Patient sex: M
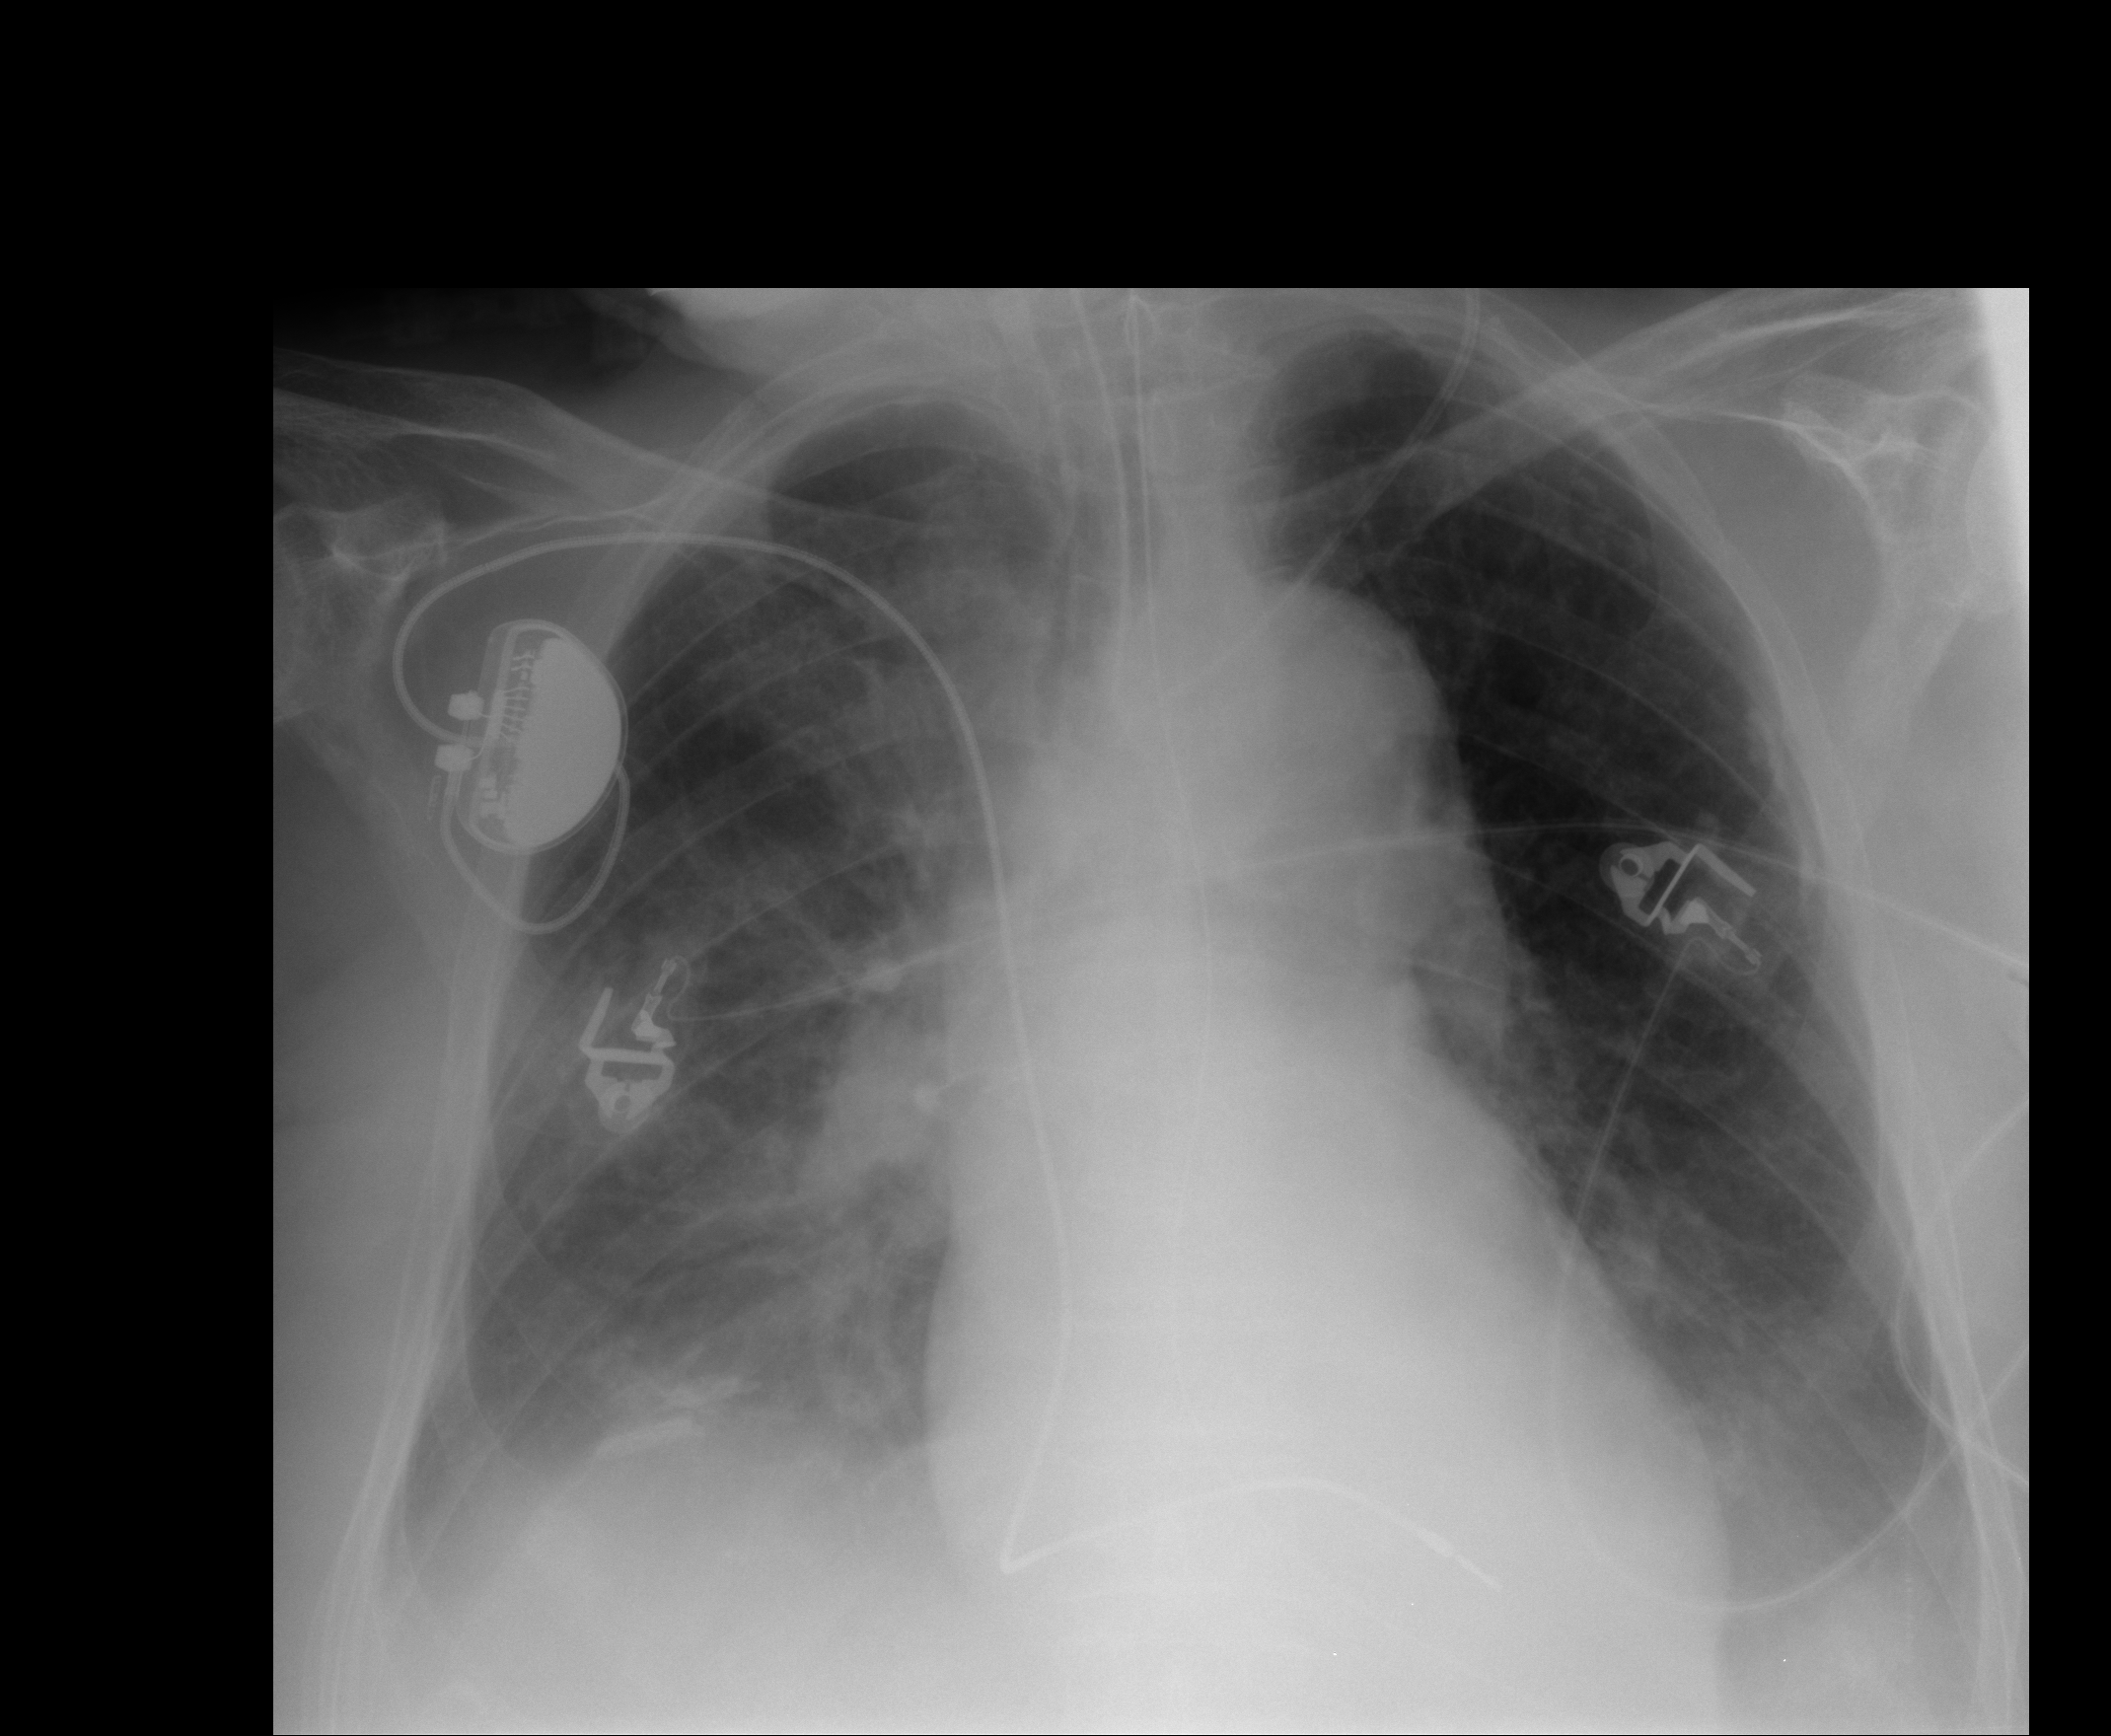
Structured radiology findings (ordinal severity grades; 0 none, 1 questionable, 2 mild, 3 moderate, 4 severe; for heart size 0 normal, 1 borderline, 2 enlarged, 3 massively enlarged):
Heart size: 2
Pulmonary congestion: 1
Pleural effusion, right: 2
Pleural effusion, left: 0
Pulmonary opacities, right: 3
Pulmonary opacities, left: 1
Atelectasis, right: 1
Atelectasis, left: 0